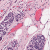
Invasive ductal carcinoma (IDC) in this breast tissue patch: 0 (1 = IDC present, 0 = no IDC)